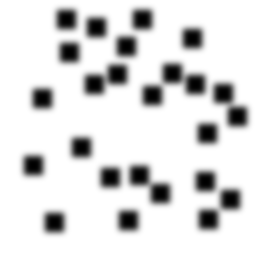
Squares: 25
Triangles: 0
Stars: 0
Total shapes: 25